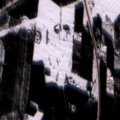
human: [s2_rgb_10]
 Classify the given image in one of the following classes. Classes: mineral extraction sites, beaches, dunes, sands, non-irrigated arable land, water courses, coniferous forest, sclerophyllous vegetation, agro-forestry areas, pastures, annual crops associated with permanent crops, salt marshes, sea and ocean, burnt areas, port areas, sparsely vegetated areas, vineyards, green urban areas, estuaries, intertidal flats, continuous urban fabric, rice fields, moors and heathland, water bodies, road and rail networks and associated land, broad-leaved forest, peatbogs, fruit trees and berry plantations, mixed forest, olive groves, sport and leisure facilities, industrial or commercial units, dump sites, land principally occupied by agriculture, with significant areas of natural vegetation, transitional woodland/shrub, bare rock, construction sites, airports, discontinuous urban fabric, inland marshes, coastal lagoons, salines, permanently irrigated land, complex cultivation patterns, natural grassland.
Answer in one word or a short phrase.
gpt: non-irrigated arable land, mixed forest, transitional woodland/shrub